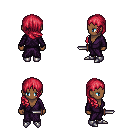
a pixel art fantasy rpg character, female body template, human, dark skin, purple robe, teal pants, ruby red right-swept hairstyle, metal boots, dagger, four views (front, back, left, right), 2x2 character sprite sheet, small pixel art, hard edges, no anti-aliasing